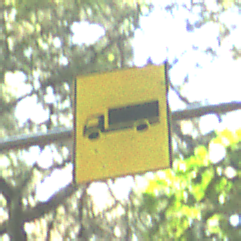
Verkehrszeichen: KFZZulaessigeGesamtmasse3Komma5TOhnePfeilsymbol
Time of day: Midday
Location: Outdoor (Nature)
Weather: Clear
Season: NotSpecified
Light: Natural